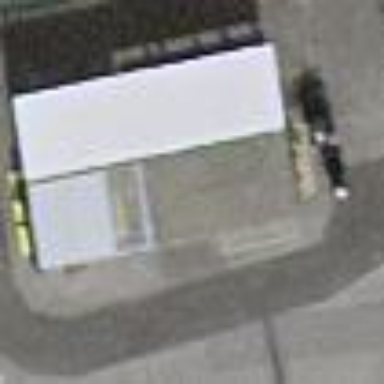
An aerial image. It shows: Bicycle parking area with stands.